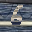
Label: 6